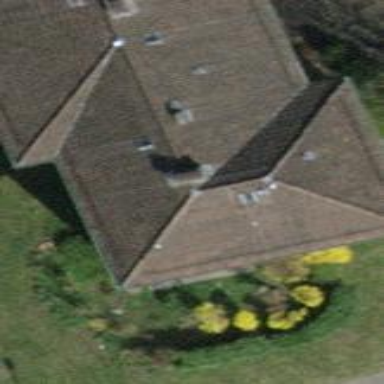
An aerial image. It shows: Building with hipped roof.